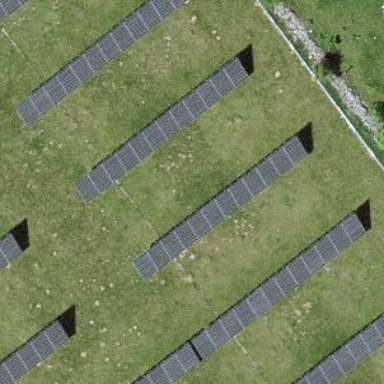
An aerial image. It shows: Solar power generator using photovoltaic method with solar photovoltaic panel types.